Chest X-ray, PA view. Patient: 55 years old, sex M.
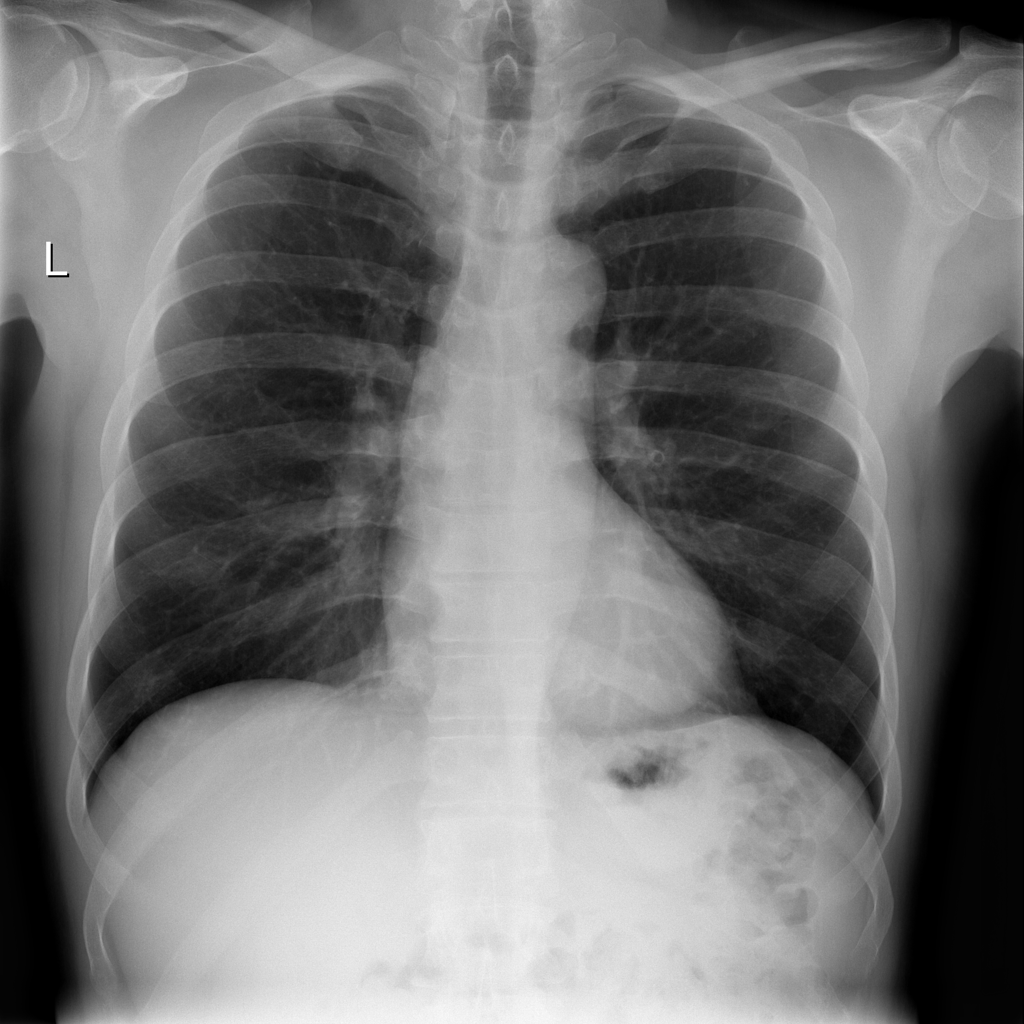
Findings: No Finding